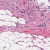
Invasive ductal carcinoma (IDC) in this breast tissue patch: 1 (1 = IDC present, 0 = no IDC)